Aerial crown-view tile of a tropical tree (Barro Colorado Island, Panama), acquired 20240918:
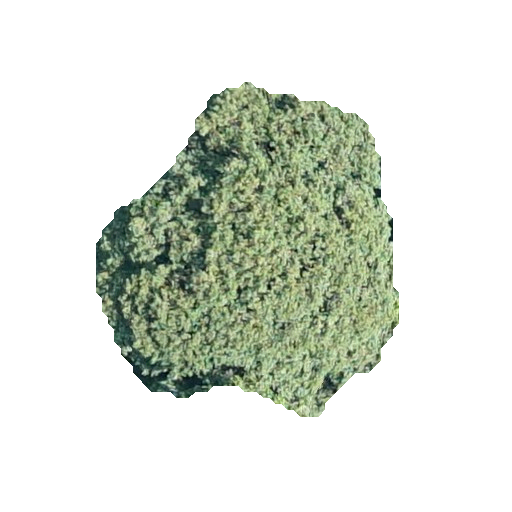
Species: Trichilia tuberculata
GBIF accepted scientific name: Trichilia tuberculata
Crown area: 113.592 m²